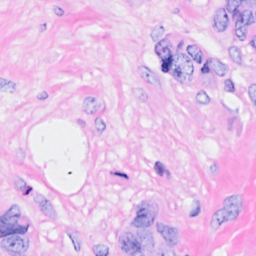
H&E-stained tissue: Breast